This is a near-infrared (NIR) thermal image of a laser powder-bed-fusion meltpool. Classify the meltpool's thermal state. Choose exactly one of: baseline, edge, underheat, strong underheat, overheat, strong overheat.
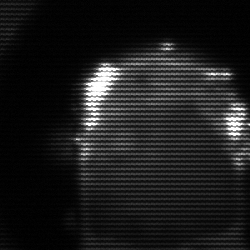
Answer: baseline